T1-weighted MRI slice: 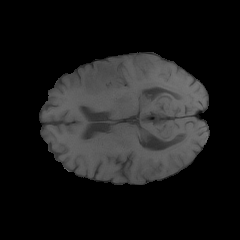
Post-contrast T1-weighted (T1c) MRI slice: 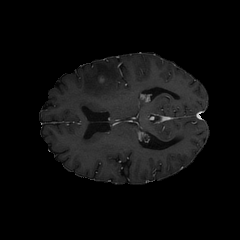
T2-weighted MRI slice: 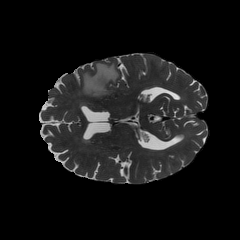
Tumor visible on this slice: yes